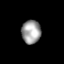
Tissue: lung
Cell type: Epithelial cells
Senescence score: 0.1418
Nuclear area (px): 441
Mean DAPI intensity: 159.197